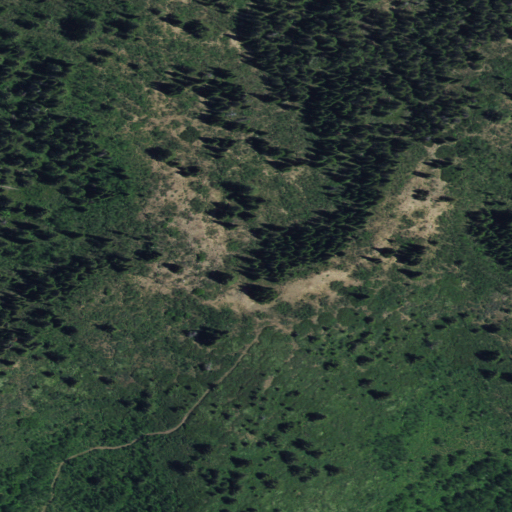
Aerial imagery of mountain in Idaho named West Farnes Mountain containing evergreen forest, shrub, and mixed forest